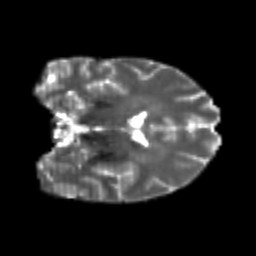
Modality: T2w
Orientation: coronal
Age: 23
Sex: female
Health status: healthy
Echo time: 0.074 s